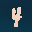
Label: 4